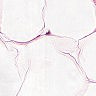
Metastatic tissue present: no